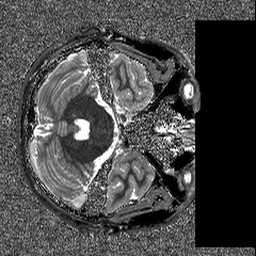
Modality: T1map
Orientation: axial
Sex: male